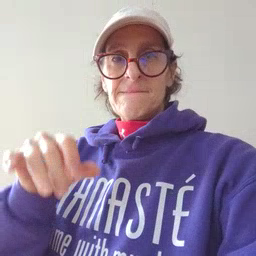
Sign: cloud